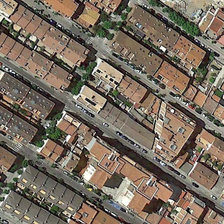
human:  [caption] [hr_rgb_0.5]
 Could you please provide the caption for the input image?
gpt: red roof houses are built along the parallel streets side by side  decorated with trees and automobiles .

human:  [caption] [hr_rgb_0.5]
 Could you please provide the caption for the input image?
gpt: we can see rows of houses alongside straight roads in this residential area .

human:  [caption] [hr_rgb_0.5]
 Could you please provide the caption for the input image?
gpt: red roof houses are built along the parallel streets side by side  decorated with trees and automobiles .

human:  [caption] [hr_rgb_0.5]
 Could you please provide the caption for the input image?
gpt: red roof houses are built along the parallel streets side by side  decorated with trees and automobiles .

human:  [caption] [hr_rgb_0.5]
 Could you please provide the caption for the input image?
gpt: many red buildings and green trees are in a dense residential area .